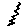
Label: zigzag